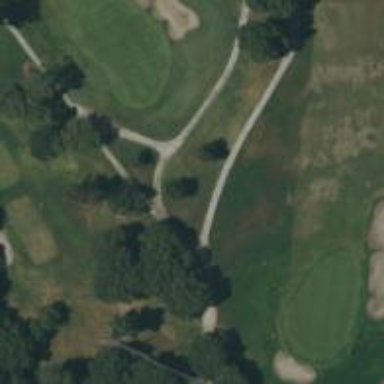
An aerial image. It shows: Golf cartpath that is also road path.